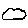
Label: cloud